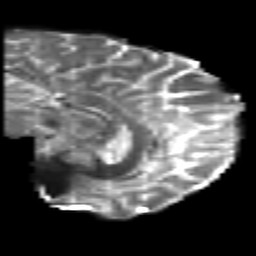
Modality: T2w
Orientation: sagittal
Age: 30
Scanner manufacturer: philips
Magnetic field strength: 3 T
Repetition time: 8.603 s
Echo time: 0.1268 s